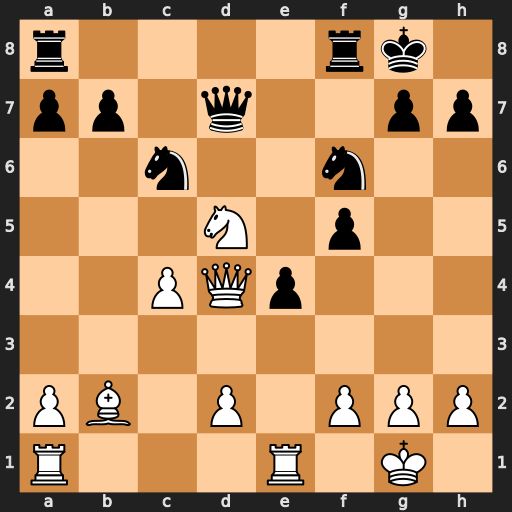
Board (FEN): r4rk1/pp1q2pp/2n2n2/3N1p2/2PQp3/8/PB1P1PPP/R3R1K1
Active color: w
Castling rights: -
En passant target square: -
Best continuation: Nxf6+ Rxf6 Qxd7